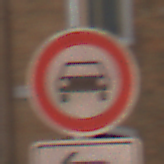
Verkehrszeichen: VerbotKraftwagen
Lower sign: RichtungsangabeDurchPfeile2
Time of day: MorningAfternoon
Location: Outdoor (Urban)
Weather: Clear
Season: NotSpecified
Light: Natural